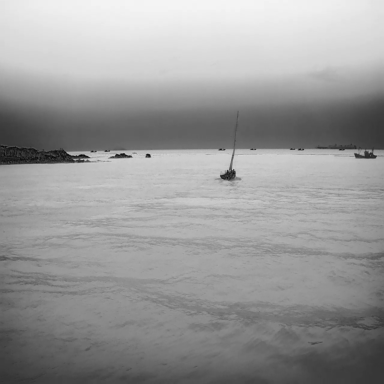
There are ten objects shown in the infrared image, including a fishing_boat, eight bulk_carriers, and a sailboat.